Field crop: tomato
Growth stage: 1
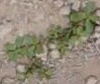
Species: portulaca